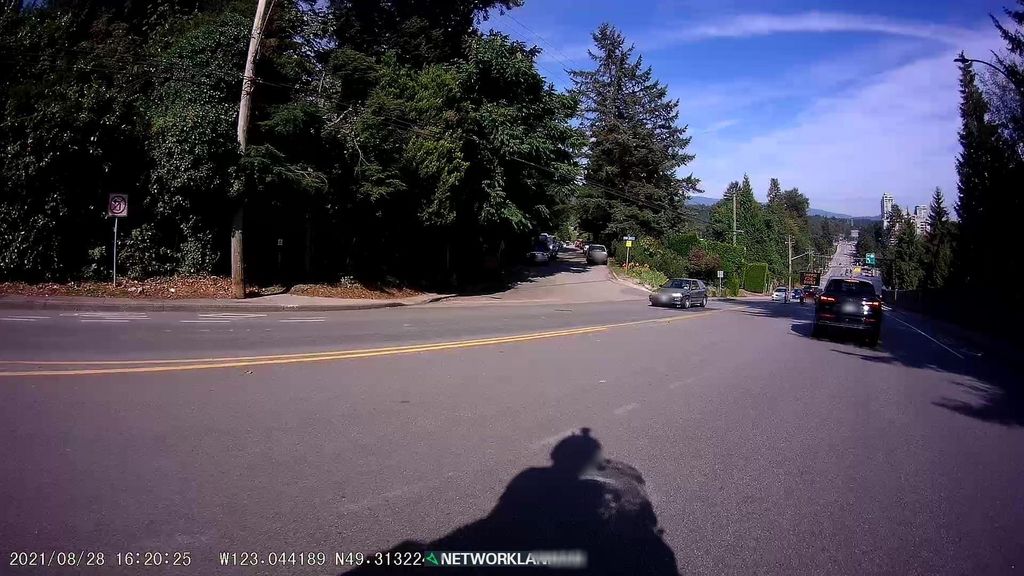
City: vancouver